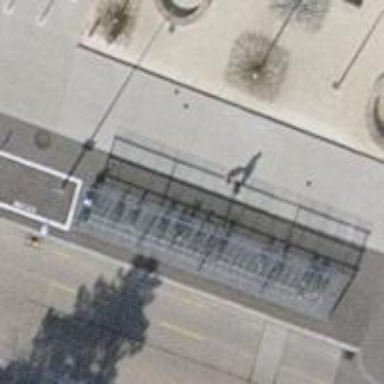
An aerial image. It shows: Bicycle parking area with wall loops.